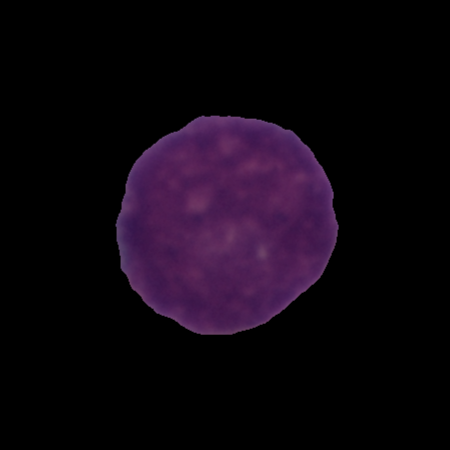
Label: cancer